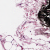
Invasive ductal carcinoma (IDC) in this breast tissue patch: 0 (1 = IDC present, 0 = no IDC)